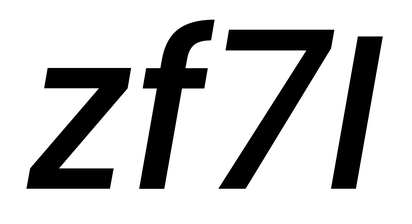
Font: Poppins-MediumItalic